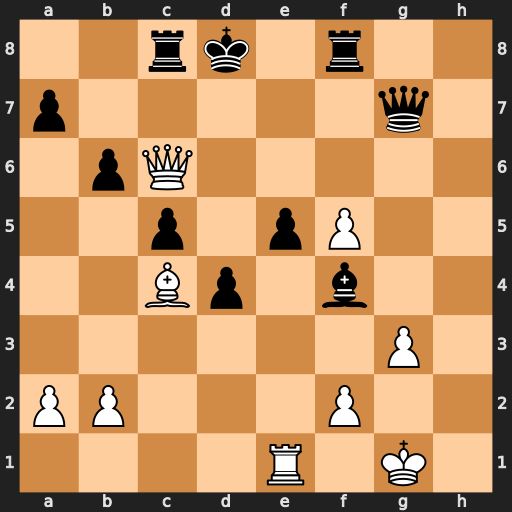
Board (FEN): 2rk1r2/p5q1/1pQ5/2p1pP2/2Bp1b2/6P1/PP3P2/4R1K1
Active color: w
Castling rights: -
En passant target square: -
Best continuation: Qd6+ Qd7 Qxf8+ Kc7 Qf6